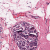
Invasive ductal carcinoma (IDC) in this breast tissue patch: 0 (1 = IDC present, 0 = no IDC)